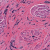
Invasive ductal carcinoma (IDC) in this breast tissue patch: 1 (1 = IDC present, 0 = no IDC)